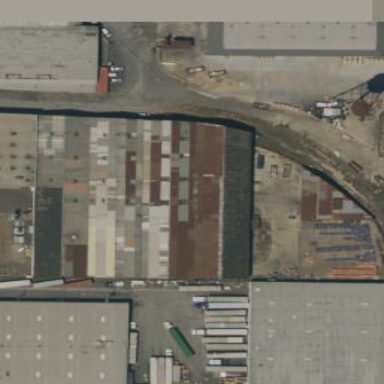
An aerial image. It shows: Warehouse.